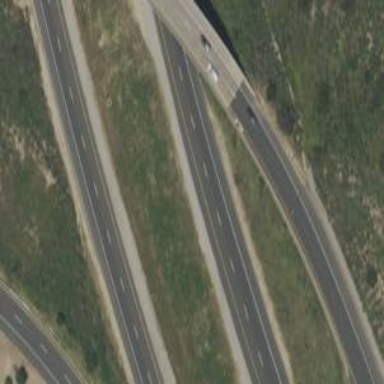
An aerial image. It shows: Motorway link with embankment.